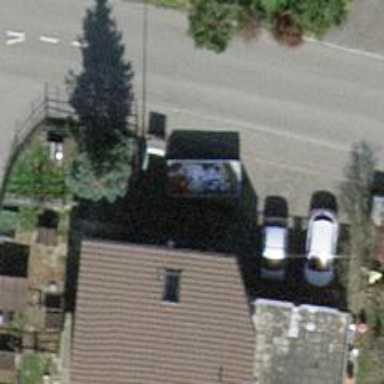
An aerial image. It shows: Power street cabinet.